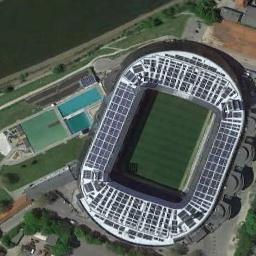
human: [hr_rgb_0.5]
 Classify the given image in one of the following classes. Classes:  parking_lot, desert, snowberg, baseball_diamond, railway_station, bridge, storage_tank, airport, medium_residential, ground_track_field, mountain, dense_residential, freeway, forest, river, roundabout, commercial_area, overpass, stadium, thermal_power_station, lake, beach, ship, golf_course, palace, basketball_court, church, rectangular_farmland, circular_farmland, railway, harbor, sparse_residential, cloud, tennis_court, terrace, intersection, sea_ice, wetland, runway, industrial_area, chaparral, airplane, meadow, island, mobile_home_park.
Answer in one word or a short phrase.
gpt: stadium